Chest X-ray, AP view. Patient: 55 years old, sex M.
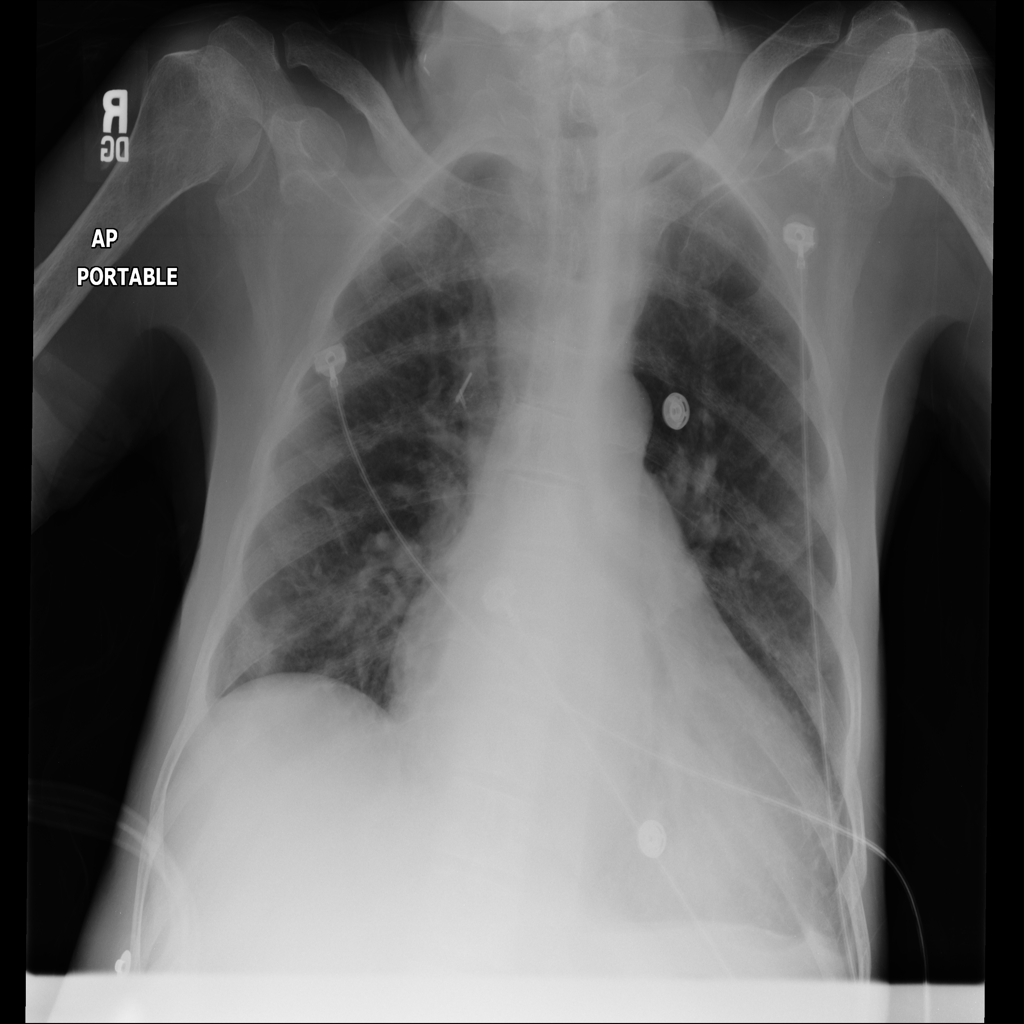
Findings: No Finding